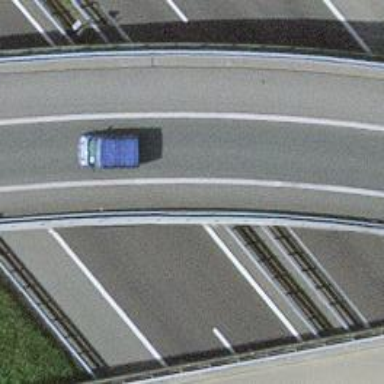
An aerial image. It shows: Asphalt bridge for motorway link.